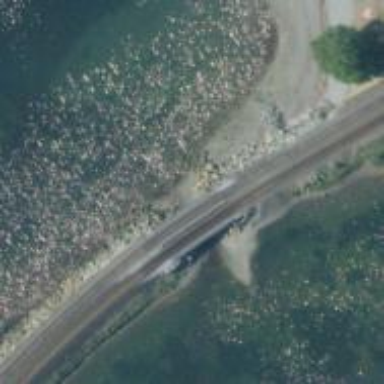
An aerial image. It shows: Railway bridge over siding railway service.